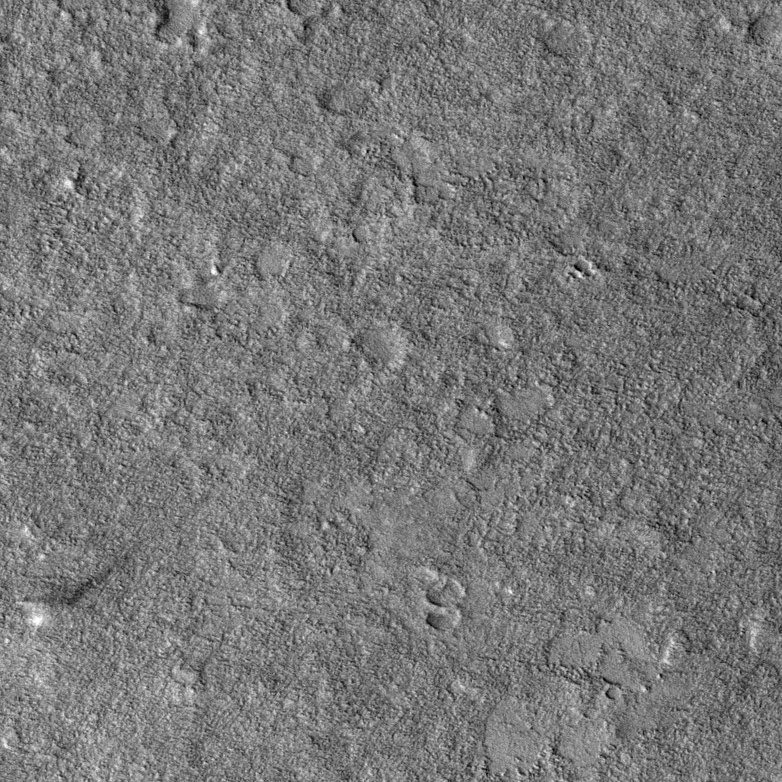
Label: dustdevil